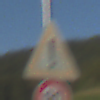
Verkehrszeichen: Gefahrenstelle
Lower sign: Geschwindigkeit80
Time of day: MorningAfternoon
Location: Outdoor (Nature)
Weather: PartlyCloudy
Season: NotSpecified
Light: Natural